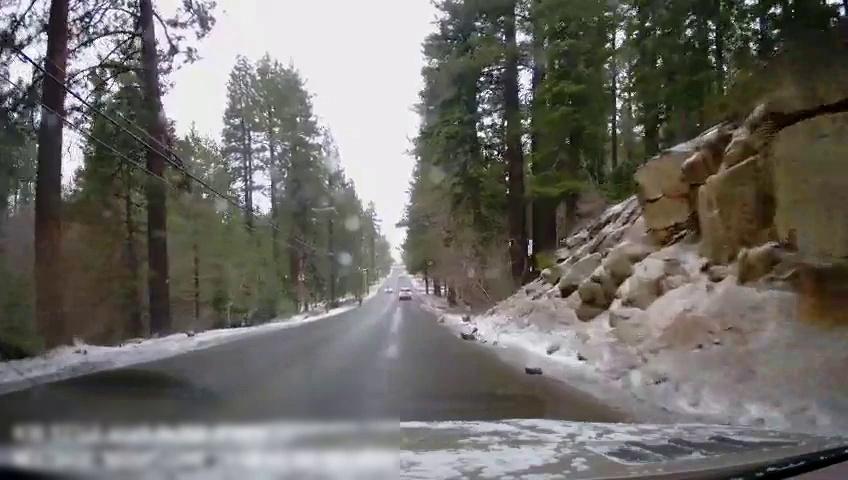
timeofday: Day
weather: Snowy
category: Vehicles | SUV
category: Drivable Space